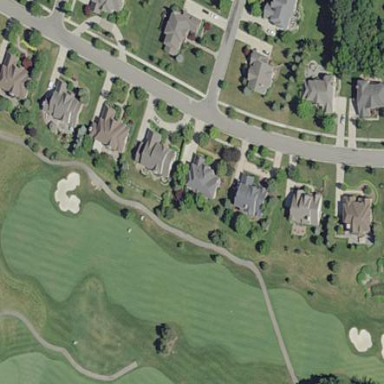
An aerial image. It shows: Golf fairway surrounded by grass.